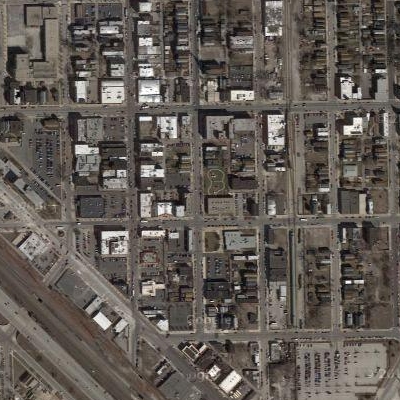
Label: cIndustry